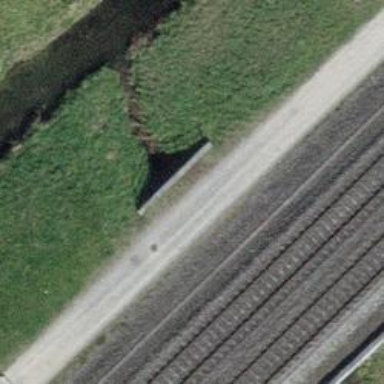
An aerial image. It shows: There is tunnel.